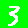
Digit: 3